Question:
- -
> '''
<!-- a centered fixed-width parent div -->
<div style="position: relative; width: 400px; height: 200px; margin: 0px auto;">
<img src="46px_square.jpg" style="position: absolute; top: -46px; left: -46px;" />
</div>
'''
As you can see, from a spatial perspective, the child element is outside of the parent, despite being a child element in the DOM.
Is this fair-use, according to the HTML overlords?
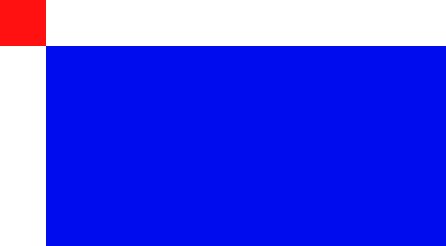
Answer: Many people uses 'fixed' and 'absolute' positions for positioning some elements, this is what positioning is for, generally these elements are out of the document flow, so it is absolutely fine that the 'child' element is outside of the 'parent' element, it makes no difference to the 'validation' unless and until you use some invalid child element in your parent container.
For Example:
'''
<p>
<p>This won't pass your validation, no matter what positions you use for these element</p>
</p>
'''
And always use 'position: relative;' to your parent element so that the child doesn't flow out in the wild.